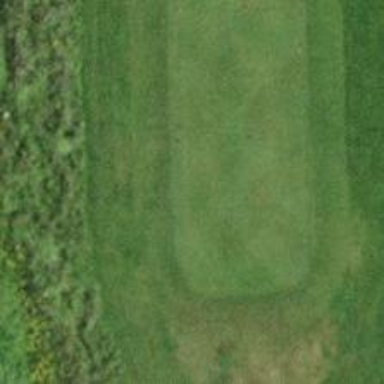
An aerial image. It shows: Golf tee area covered with grass.